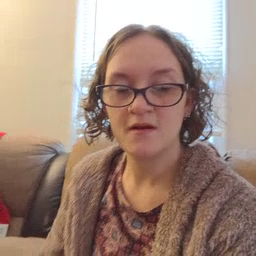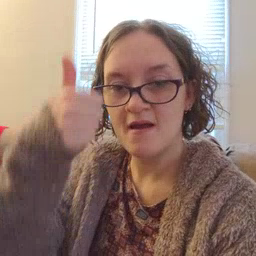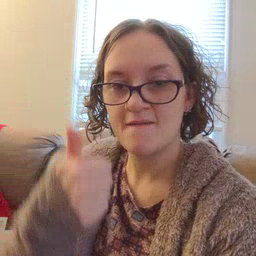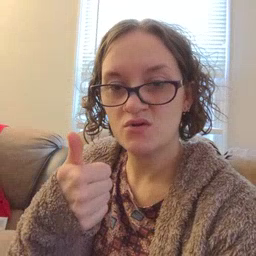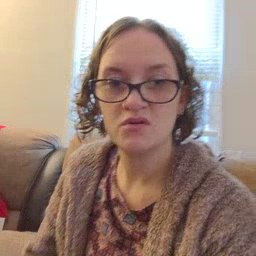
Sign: every